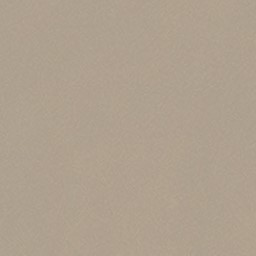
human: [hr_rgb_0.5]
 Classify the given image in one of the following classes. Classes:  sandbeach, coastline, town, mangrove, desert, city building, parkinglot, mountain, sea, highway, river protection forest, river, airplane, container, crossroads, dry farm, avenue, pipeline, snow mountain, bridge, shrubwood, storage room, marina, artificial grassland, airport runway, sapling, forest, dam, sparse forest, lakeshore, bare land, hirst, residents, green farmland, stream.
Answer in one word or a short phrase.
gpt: desert